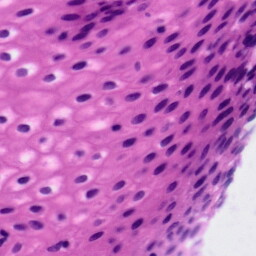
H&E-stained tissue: Tonsil